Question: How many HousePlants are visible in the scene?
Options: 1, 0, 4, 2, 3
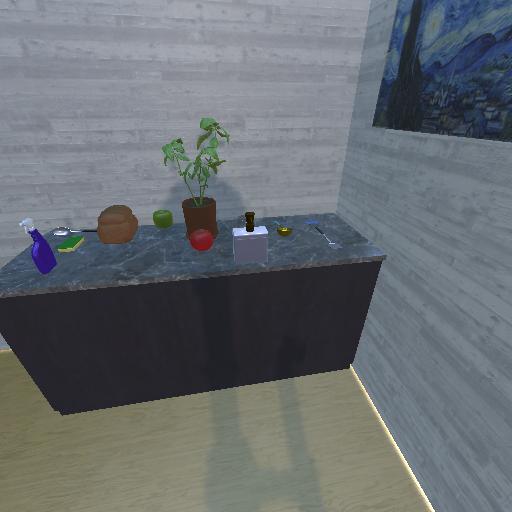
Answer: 1